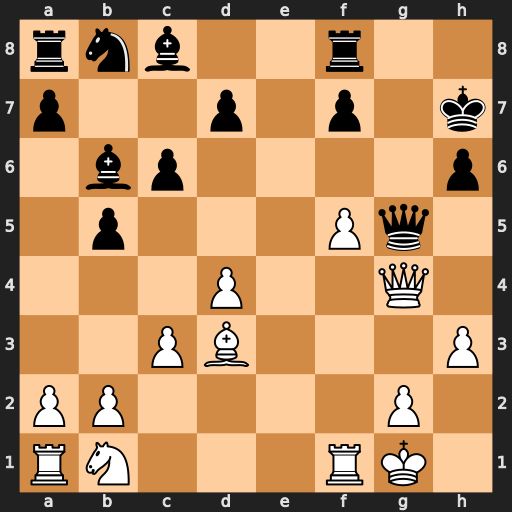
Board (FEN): rnb2r2/p2p1p1k/1bp4p/1p3Pq1/3P2Q1/2PB3P/PP4P1/RN3RK1
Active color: w
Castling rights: -
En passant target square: -
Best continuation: f6+ Kh8 Qe4